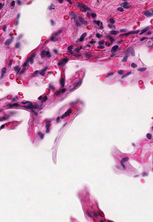
Tumor epithelial tissue: no
Tumor-associated stroma tissue: no
Normal tissue: yes